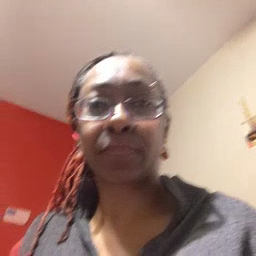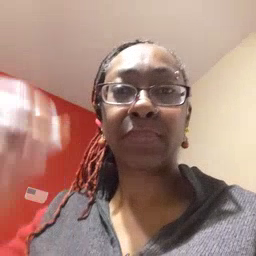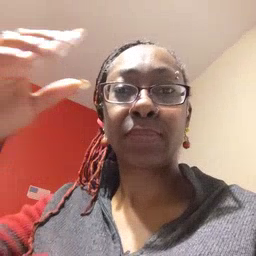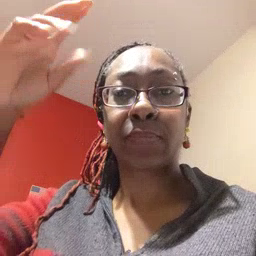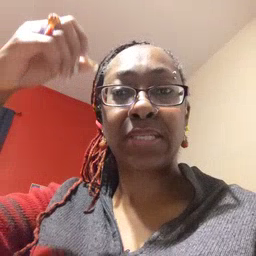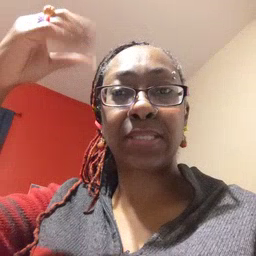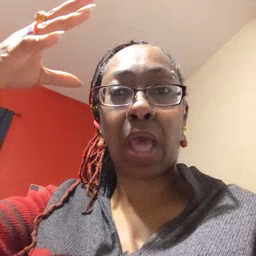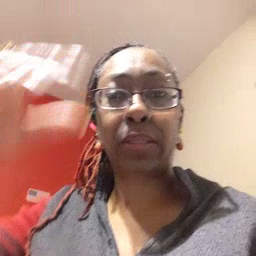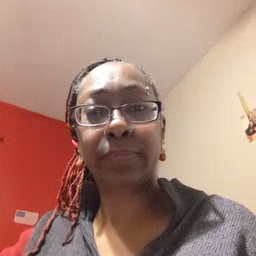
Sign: sun